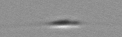
Label: Cylindrotheca_morphotype1